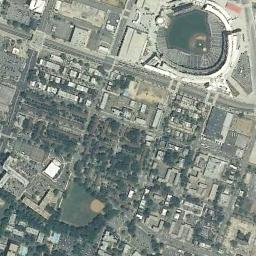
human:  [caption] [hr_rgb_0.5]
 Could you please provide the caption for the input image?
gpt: Many buildings of different shapes are beside the stadium .

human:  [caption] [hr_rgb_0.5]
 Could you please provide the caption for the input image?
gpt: This stadium has a red podium on one side .

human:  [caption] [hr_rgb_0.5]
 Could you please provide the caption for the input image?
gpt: The stadium is next to some buildings and trees .

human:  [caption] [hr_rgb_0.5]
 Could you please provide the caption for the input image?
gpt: The circular stadium is built in the middle of the residential area .

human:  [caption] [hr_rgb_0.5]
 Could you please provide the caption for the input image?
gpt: There are many buildings near the stadium .